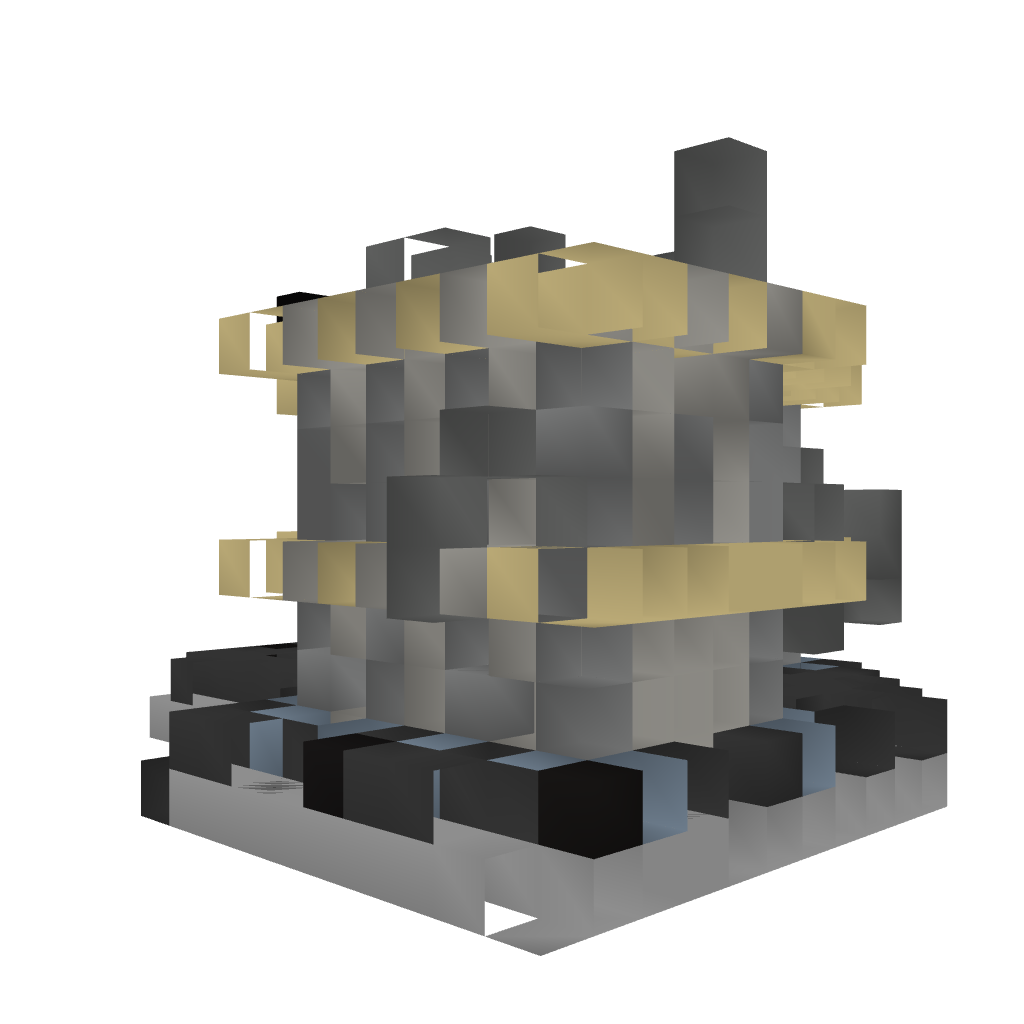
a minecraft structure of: Little Modern wood House